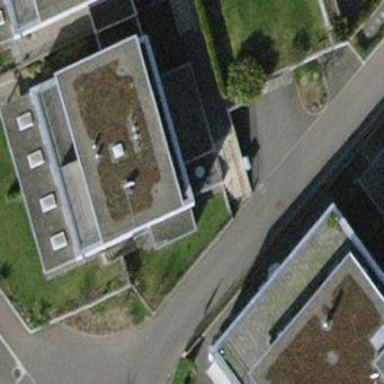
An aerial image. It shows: Building.